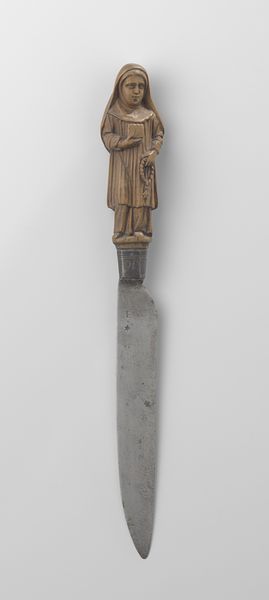
Titel: Mes met een heft in de vorm van een Non
Standort: Amsterdam
Institution: Rijksmuseum
Schlagwörter: hand, kopf, weiß, braun, frau, grau, holz, kleid, schleier, tuch, haube, bibel, falten, gesicht, mensch, messer, schneide, horn, hände, figur, haare, kind, perle, perlen, bein, kette, essen, spitz, kopftuch, metall, perlenkette, gestalt, griff, klinge, eisen, messing, buch, kloster, stern, nonne, kranz, stift, schnitzerei, heft, knauf, besteck, dolch, messe, heilige, maria, rosenkranz, stahl, elfenbein, teil, schmied, gesucht, figurine, brieföffner, brotmesser, buttermesser, nonnenkloster, schmiedewerk, dloch, horngriff, besteckmesser, besteckteil